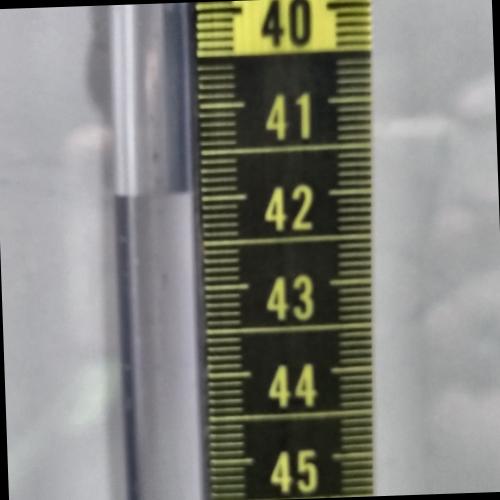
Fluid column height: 41.9 cm